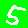
Digit: 5